RGB frame:
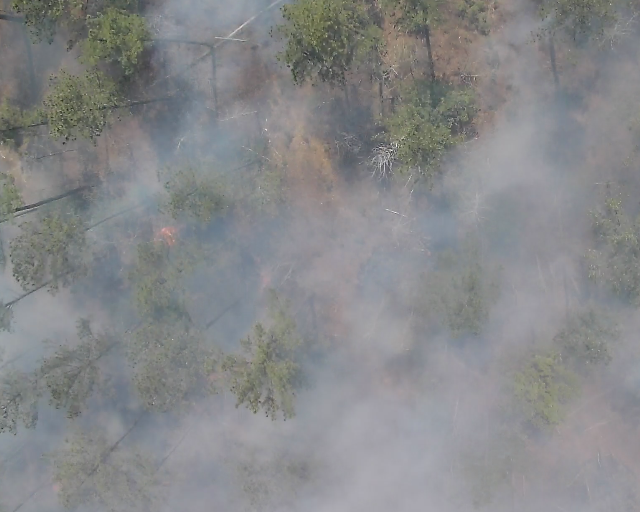
Thermal frame:
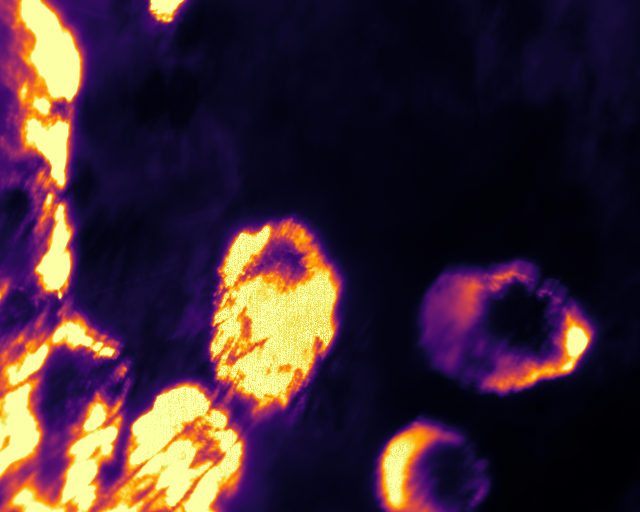
Captured: 2026-02-26 02:29:29
Pixels at or above 80 °C: 73791 (fraction of frame: 0.2252)